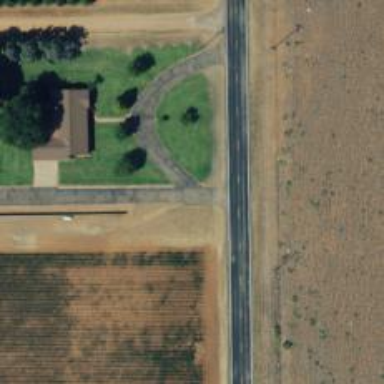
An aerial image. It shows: Driveway leading to service road.